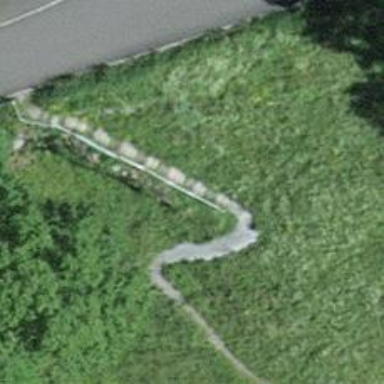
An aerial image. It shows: Set of steps on the road.